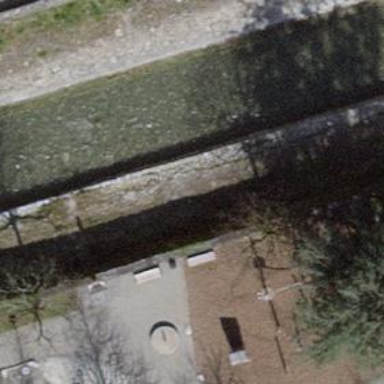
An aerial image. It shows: Bench for seating.